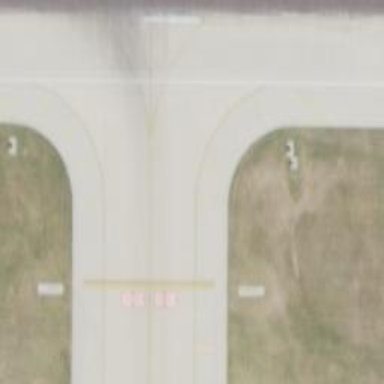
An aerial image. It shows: Image of taxiway at airport.